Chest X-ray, PA view. Patient: 20 years old, sex M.
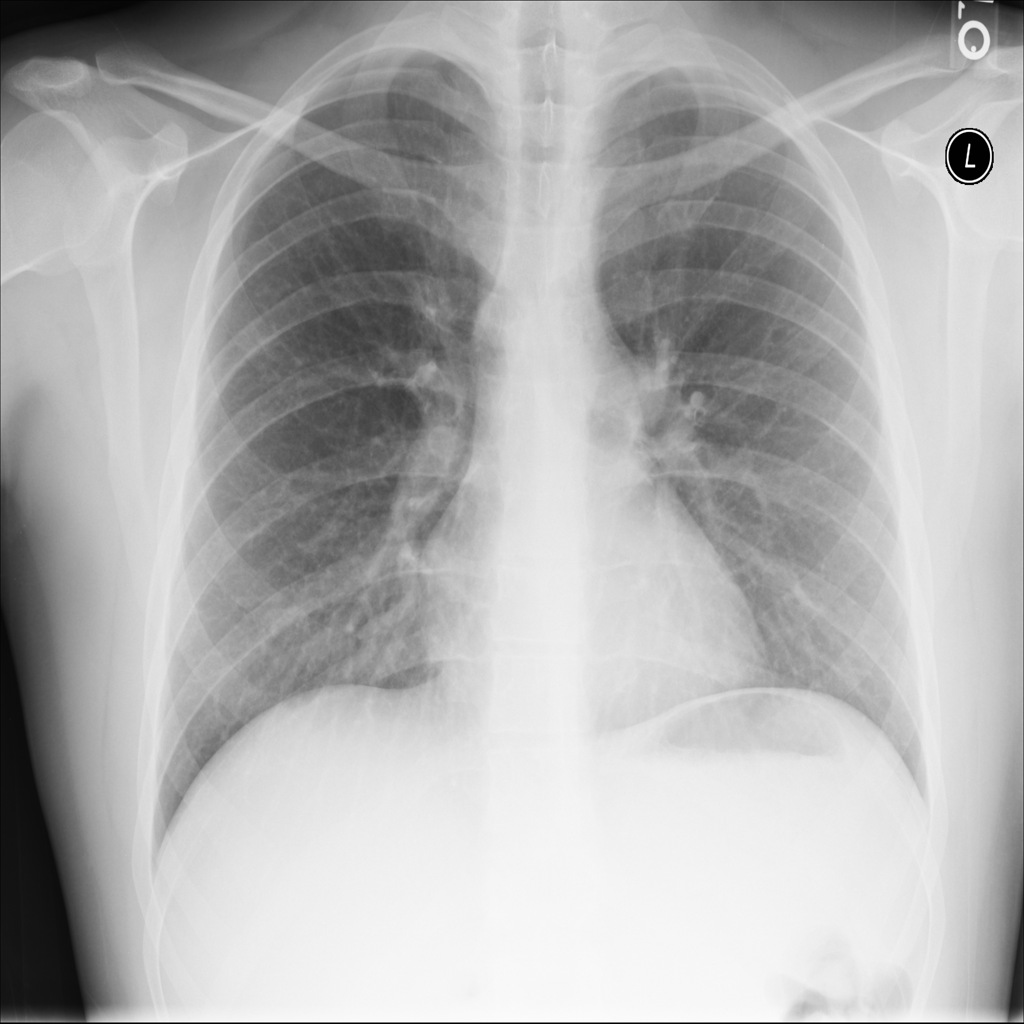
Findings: No Finding